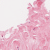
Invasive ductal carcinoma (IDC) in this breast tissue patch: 0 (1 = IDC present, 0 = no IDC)